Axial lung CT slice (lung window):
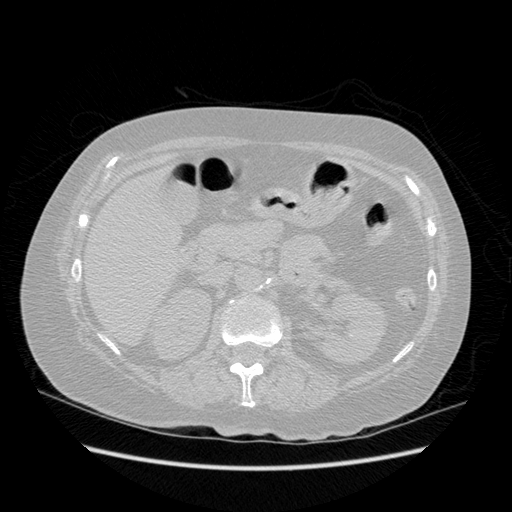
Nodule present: no